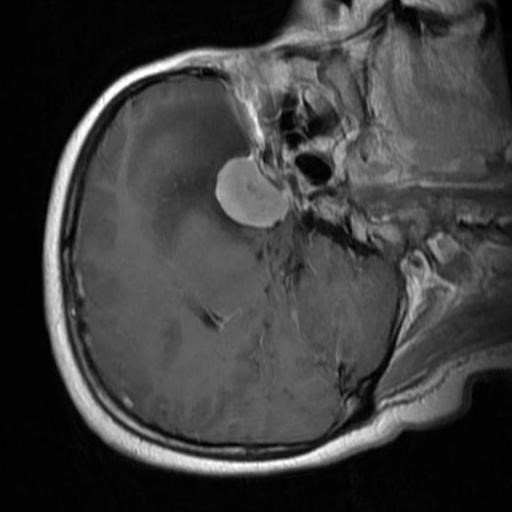
Label: brain_menin